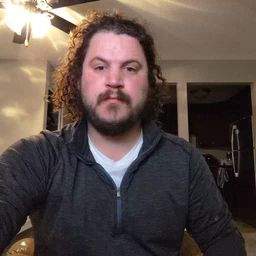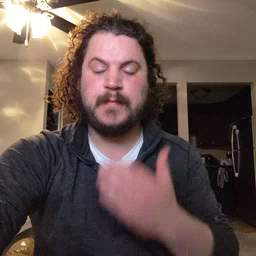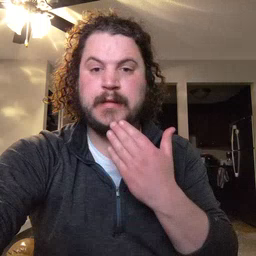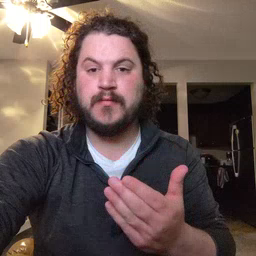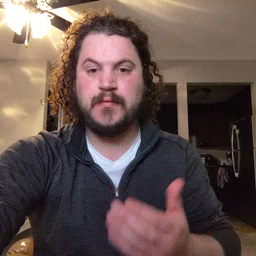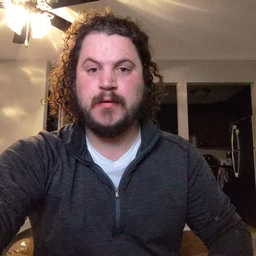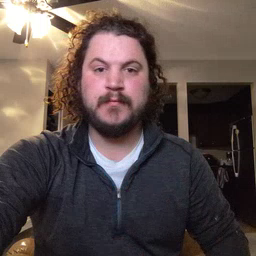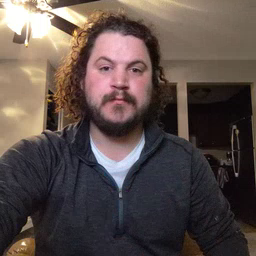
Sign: thankyou